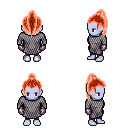
a pixel art fantasy rpg character, female body template, dark elf, purple skin, chain mail, magenta pants, red long topknot hairstyle, metal gloves, four views (front, back, left, right), 2x2 character sprite sheet, small pixel art, hard edges, no anti-aliasing